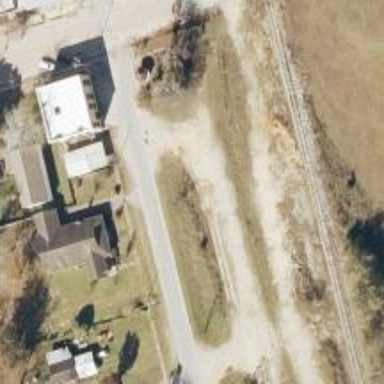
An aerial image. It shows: Railway spur service.